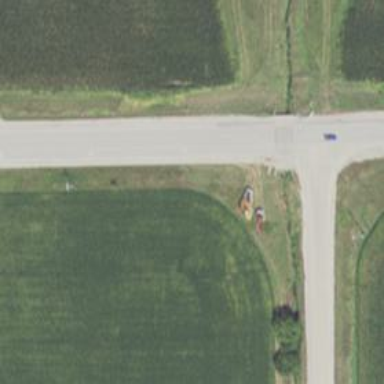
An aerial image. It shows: Secondary road with asphalt surface.